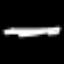
Label: pencil